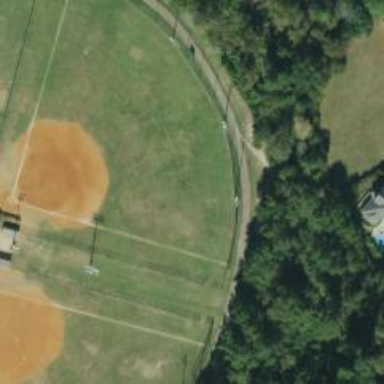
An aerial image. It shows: Baseball pitch for leisure land.